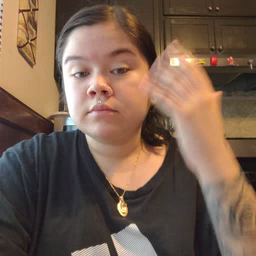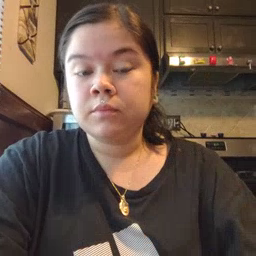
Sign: brother